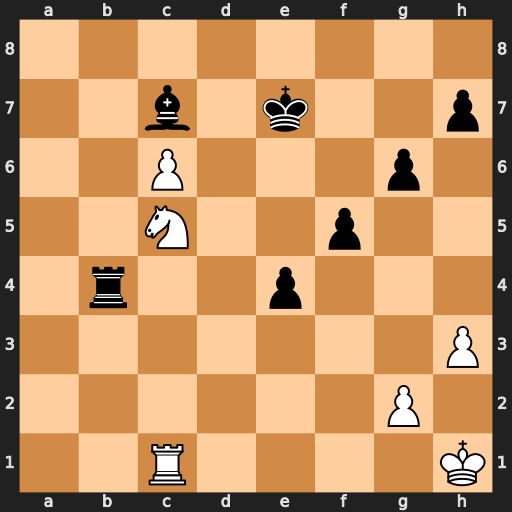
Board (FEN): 8/2b1k2p/2P3p1/2N2p2/1r2p3/7P/6P1/2R4K
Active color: w
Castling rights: -
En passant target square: -
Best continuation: Na6 Bf4 c7 Bxc7 Nxb4